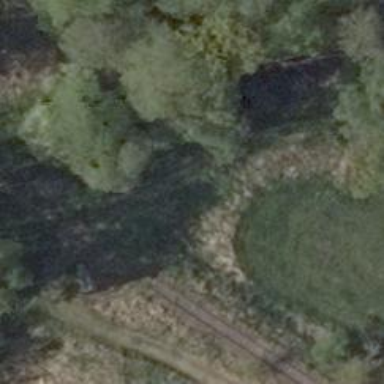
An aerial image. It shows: Grassy track with grade5 tracktype.